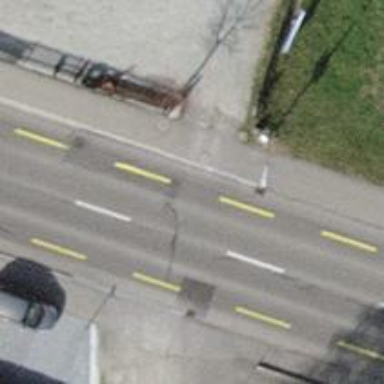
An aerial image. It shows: Primary highway with asphalt surface. There are sidewalks on both sides and separate soft lane for cycling.